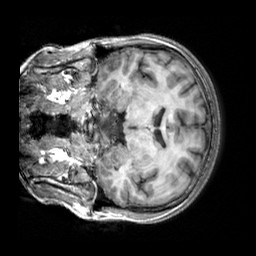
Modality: T1w
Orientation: coronal
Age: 25
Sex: female
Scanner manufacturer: siemens
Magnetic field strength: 3 T
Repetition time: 2.3 s
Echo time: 0.00303 s